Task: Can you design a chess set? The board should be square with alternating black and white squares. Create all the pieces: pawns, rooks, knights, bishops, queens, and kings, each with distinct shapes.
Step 5108:
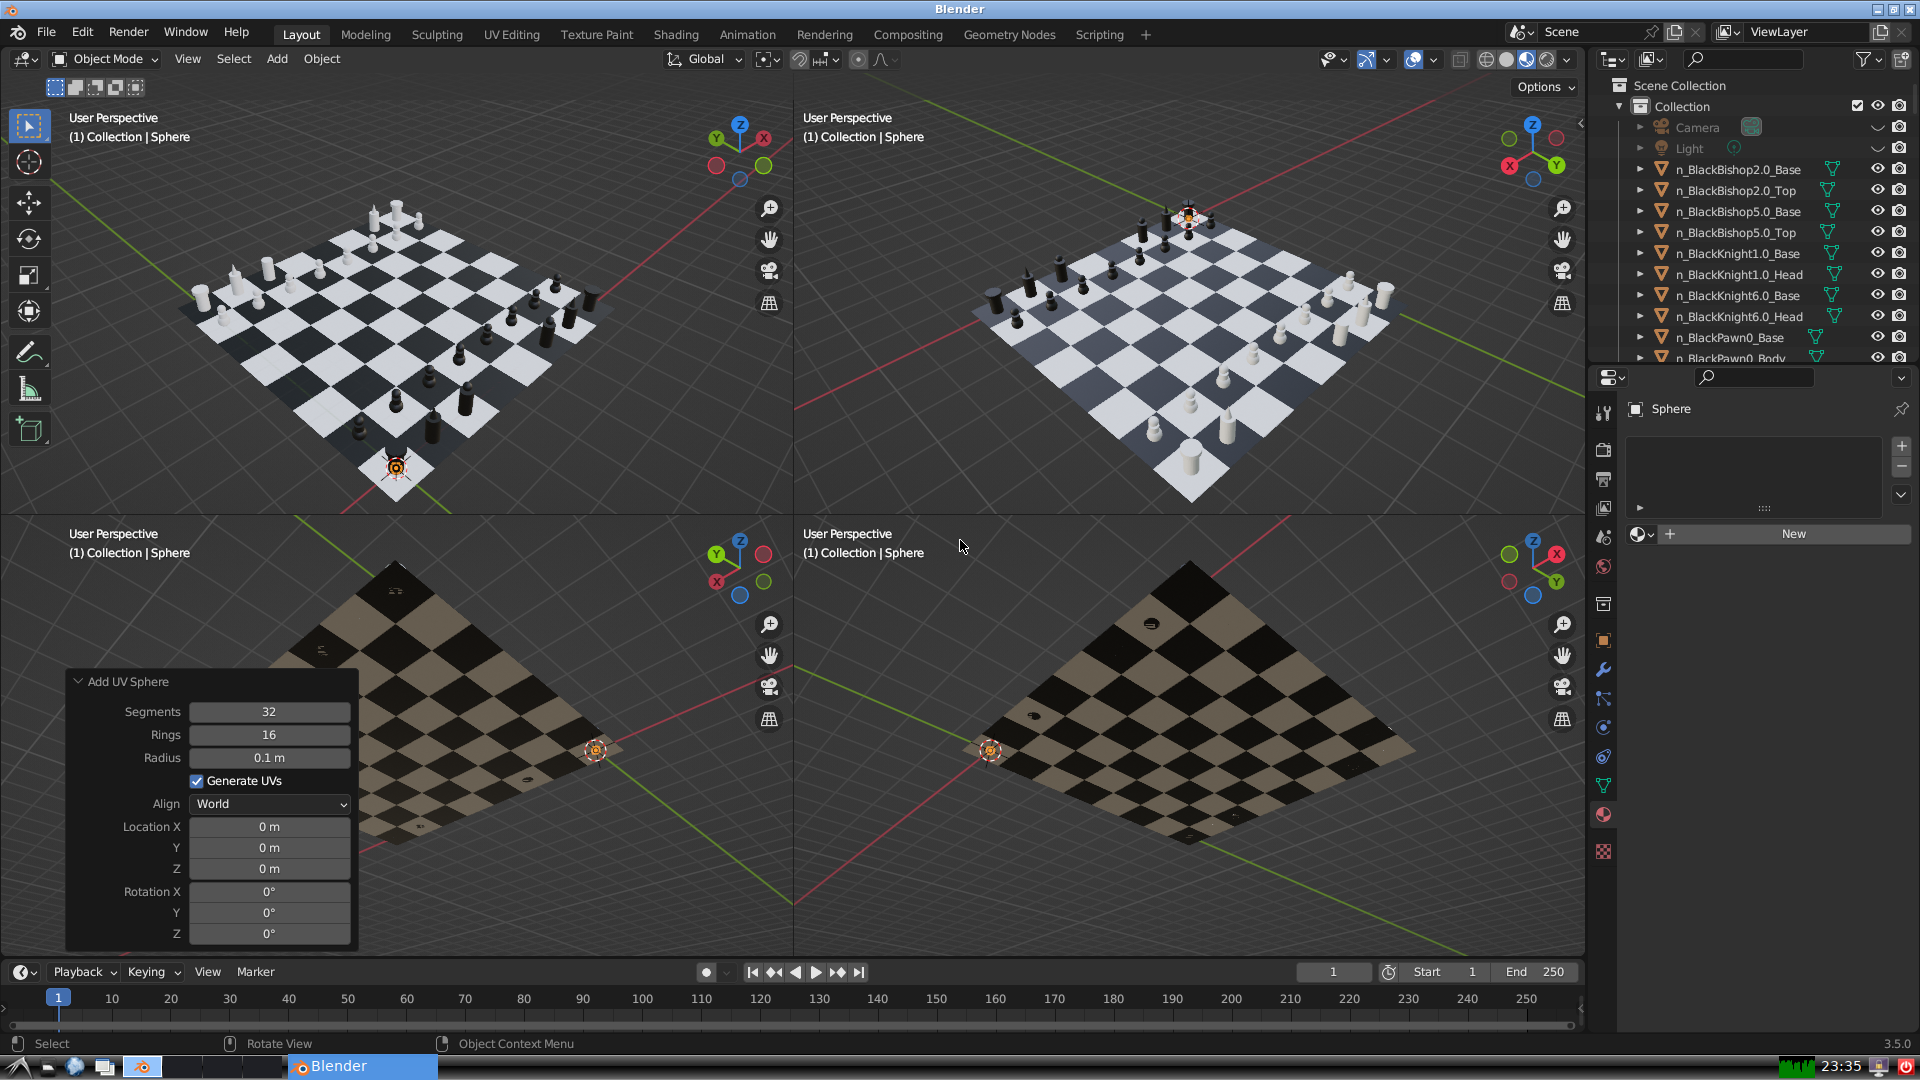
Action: {"key_press": ['Ctrl, Home']}